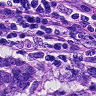
Metastatic tissue present: yes